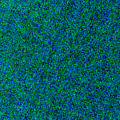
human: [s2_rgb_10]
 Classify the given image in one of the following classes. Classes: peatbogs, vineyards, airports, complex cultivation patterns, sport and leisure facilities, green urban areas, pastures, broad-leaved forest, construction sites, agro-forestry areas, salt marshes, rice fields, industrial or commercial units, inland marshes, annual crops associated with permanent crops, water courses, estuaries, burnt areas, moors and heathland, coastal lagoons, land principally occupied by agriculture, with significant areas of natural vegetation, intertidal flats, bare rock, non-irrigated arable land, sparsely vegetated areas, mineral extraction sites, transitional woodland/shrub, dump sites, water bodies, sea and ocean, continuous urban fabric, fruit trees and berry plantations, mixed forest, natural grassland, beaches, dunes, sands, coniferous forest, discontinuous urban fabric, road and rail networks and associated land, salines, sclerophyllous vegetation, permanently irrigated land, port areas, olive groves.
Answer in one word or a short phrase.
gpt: sea and ocean